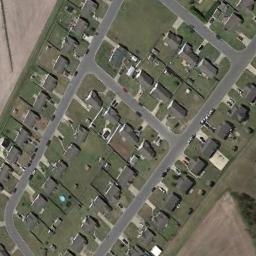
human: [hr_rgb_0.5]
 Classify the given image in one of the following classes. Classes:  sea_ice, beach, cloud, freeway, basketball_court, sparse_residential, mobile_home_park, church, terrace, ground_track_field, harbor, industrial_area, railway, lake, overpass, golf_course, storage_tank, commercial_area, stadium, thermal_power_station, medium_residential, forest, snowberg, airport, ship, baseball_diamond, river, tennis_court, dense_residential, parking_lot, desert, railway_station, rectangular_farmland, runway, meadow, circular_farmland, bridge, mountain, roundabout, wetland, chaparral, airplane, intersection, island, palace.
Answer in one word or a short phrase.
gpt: medium_residential